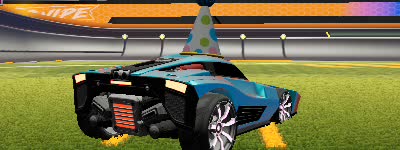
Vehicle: breakout